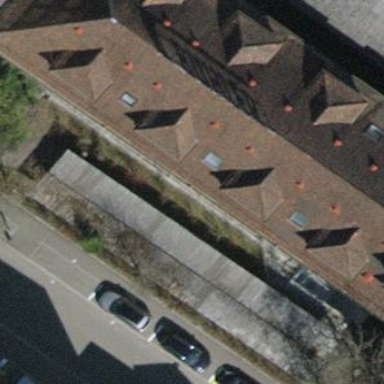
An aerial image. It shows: Building with shed for bicycle parking.